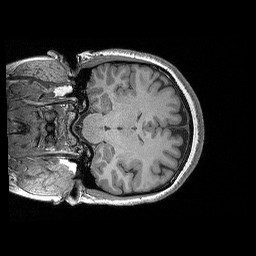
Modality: T1w
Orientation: coronal
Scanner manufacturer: siemens
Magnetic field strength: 3 T
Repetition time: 2.3 s
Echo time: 0.00298 s